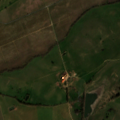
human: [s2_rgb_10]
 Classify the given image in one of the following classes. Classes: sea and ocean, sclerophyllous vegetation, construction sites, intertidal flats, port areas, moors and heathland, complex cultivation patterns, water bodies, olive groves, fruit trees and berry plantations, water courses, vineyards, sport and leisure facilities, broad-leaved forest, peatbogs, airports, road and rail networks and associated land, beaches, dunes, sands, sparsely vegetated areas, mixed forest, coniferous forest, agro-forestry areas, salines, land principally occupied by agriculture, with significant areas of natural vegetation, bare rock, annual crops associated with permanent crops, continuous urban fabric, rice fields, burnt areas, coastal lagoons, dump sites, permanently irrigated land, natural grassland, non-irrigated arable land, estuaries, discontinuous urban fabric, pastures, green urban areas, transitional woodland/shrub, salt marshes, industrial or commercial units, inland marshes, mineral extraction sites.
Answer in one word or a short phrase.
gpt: non-irrigated arable land, vineyards, pastures, water bodies